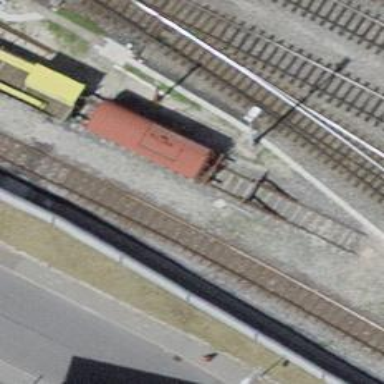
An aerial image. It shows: Railway buffer stop.